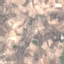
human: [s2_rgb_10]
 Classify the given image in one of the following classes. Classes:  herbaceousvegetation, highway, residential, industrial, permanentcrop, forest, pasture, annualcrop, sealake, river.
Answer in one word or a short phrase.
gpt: PermanentCrop